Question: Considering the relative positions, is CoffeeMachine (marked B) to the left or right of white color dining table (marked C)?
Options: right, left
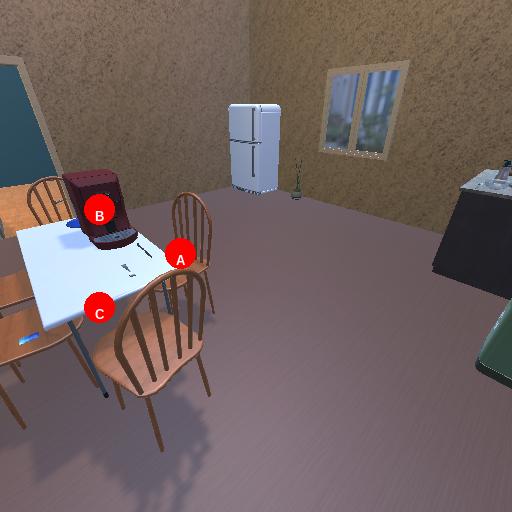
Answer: right